Question: Slack displays the expiration date for guests in the profile view (if set). But which API is used for that?
I only found an API to change the value <URL>

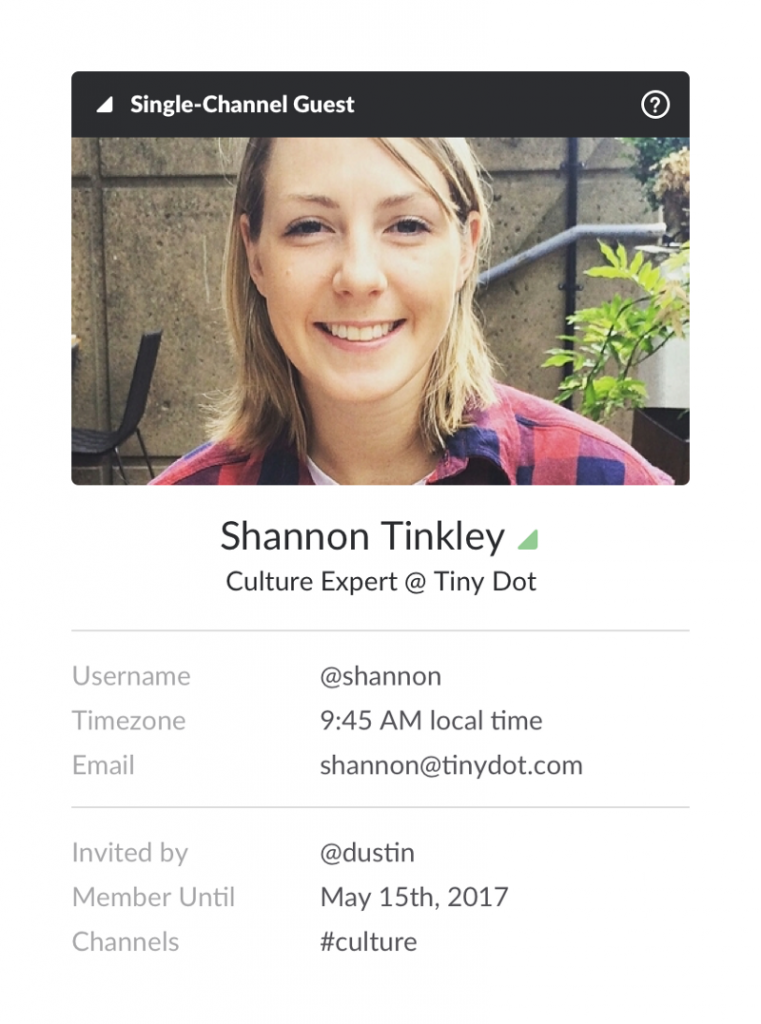
Answer: Even it is undocumented, <URL>